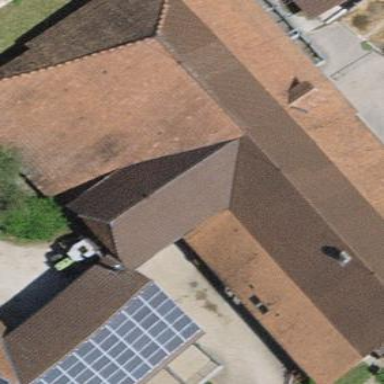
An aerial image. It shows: Farm building.